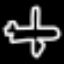
Label: airplane